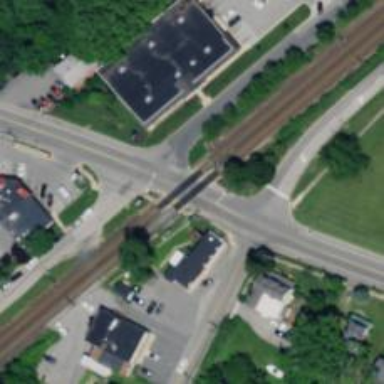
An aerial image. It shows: Light rail electrified with contact line.